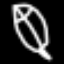
Label: leaf